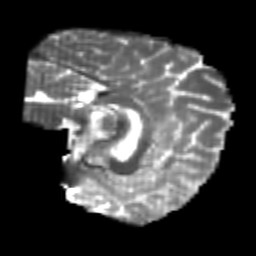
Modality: T2w
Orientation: sagittal
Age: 25
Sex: male
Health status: healthy
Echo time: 0.074 s